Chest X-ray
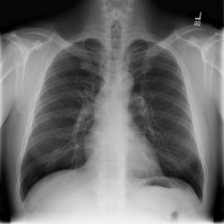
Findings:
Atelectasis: negative
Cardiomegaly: negative
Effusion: negative
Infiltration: negative
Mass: negative
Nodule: negative
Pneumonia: negative
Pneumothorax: negative
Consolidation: negative
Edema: negative
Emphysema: negative
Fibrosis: negative
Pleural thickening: negative
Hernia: negative